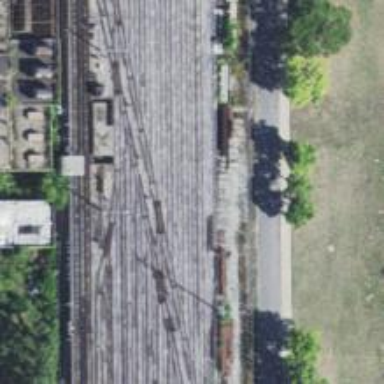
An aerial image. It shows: Bridge over electrified rail tracks leading to yard.